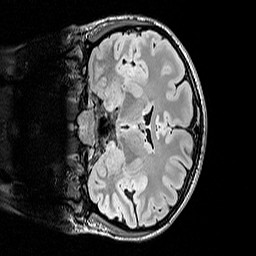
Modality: FLAIR
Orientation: coronal
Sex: female
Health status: ill
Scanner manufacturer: siemens
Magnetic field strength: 3 T
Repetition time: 5 s
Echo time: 0.388 s